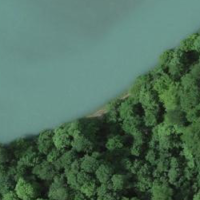
EUNIS habitat code: 53
Species observed at this site:
Corylus avellana
Cinclus cinclus